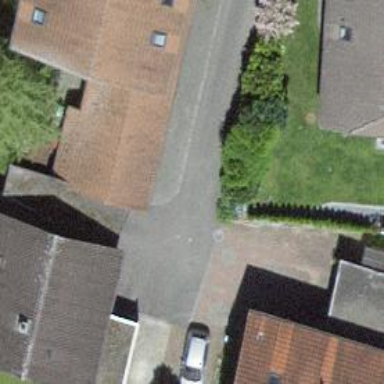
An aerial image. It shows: Residential building.